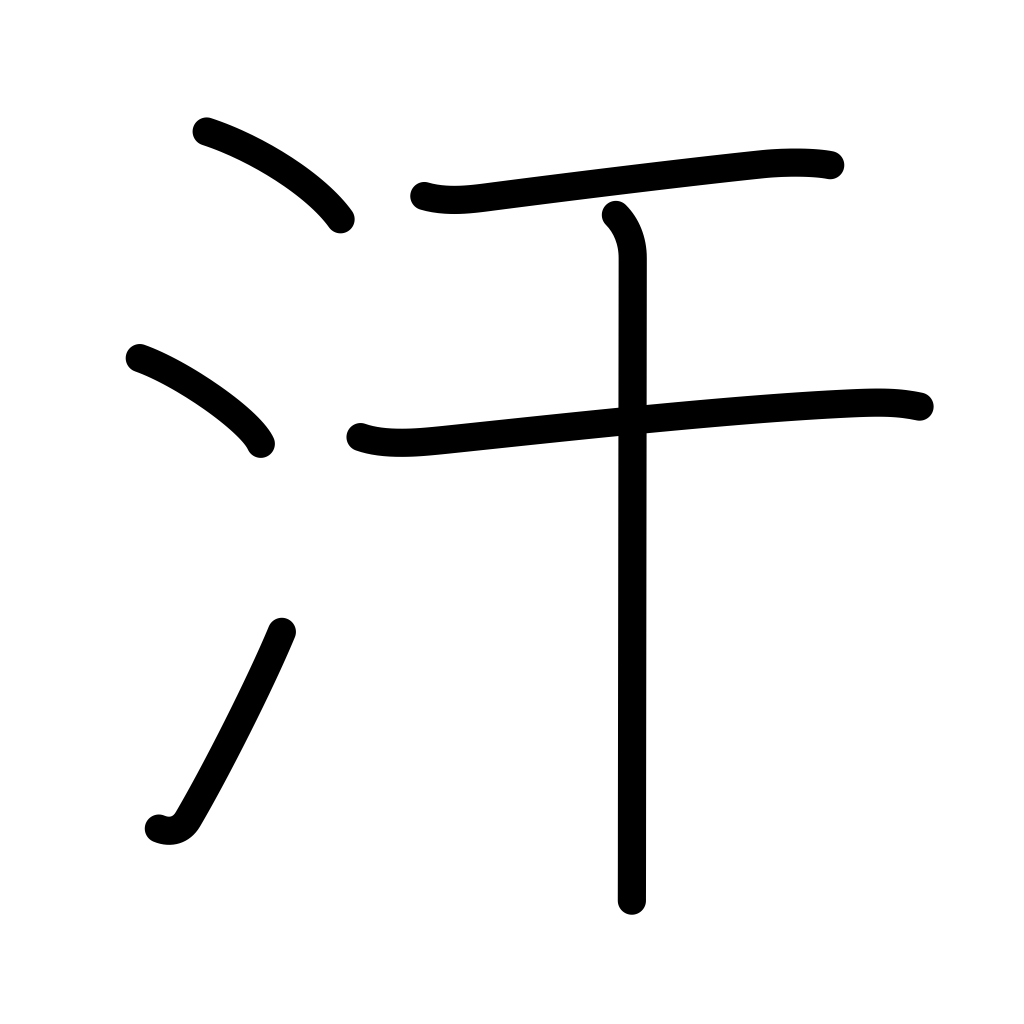
Meaning: sweat, perspire